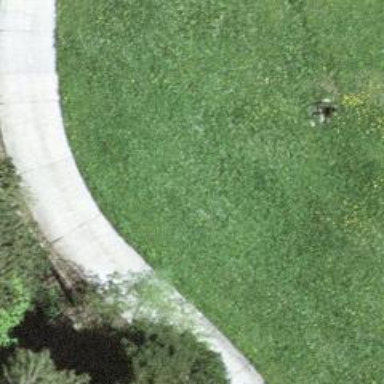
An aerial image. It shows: Culvert tunnel.